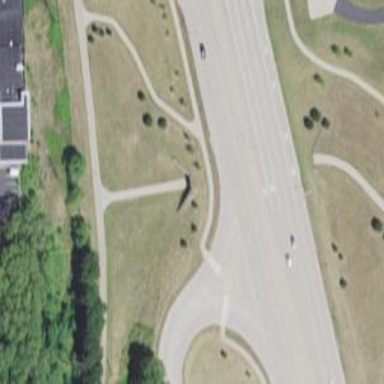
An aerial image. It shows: Trunk link highway.